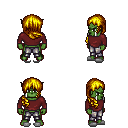
a pixel art fantasy rpg character, male body template, orc, green skin, maroon long-sleeve shirt, metal pants, blonde right-swept hairstyle, white slippers, four views (front, back, left, right), 2x2 character sprite sheet, small pixel art, hard edges, no anti-aliasing